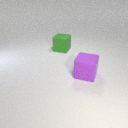
large purple rubber cube in front of large green rubber cube